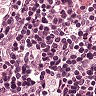
Metastatic tissue present: no